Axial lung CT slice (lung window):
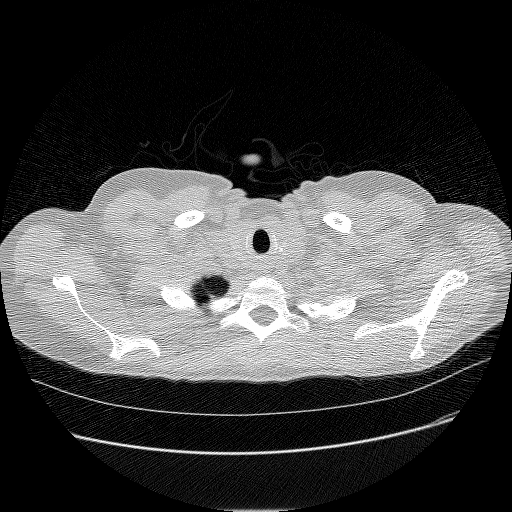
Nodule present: no